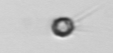
Label: Acanthoica_quattrospina